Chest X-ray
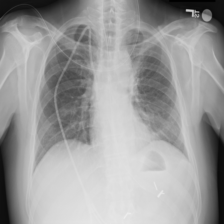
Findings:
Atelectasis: negative
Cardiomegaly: negative
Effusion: negative
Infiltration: positive
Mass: negative
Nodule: negative
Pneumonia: negative
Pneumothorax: negative
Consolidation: negative
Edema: negative
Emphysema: negative
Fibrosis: negative
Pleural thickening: negative
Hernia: negative